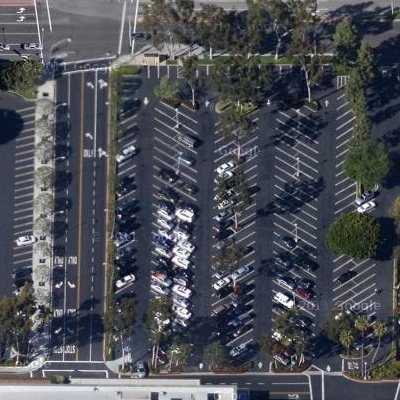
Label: gParking